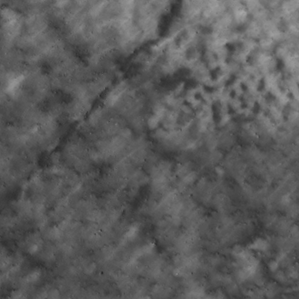
Label: non_frost